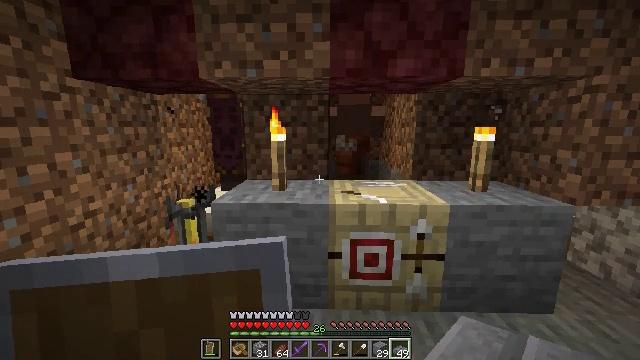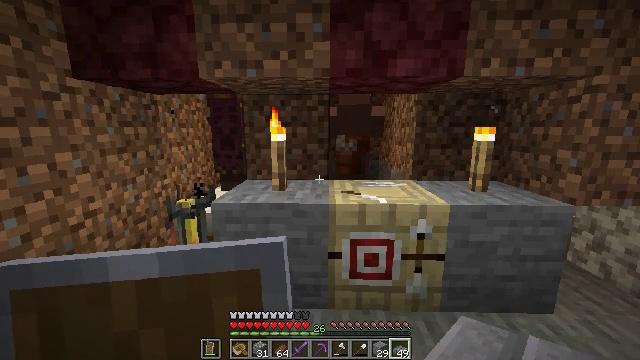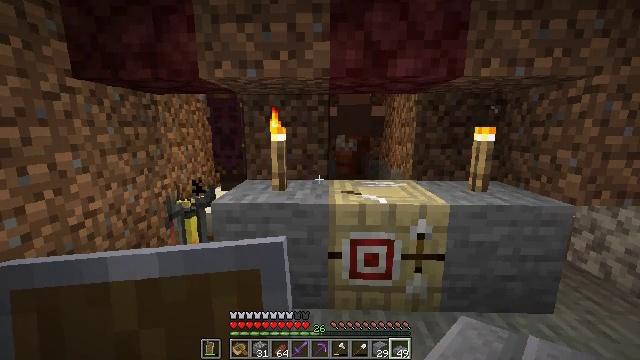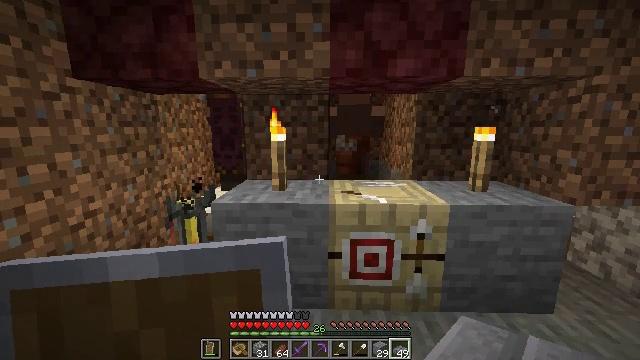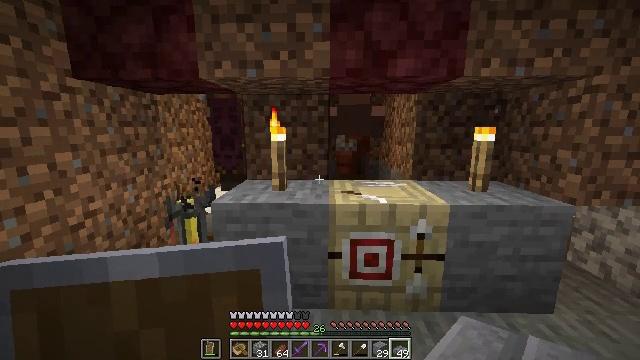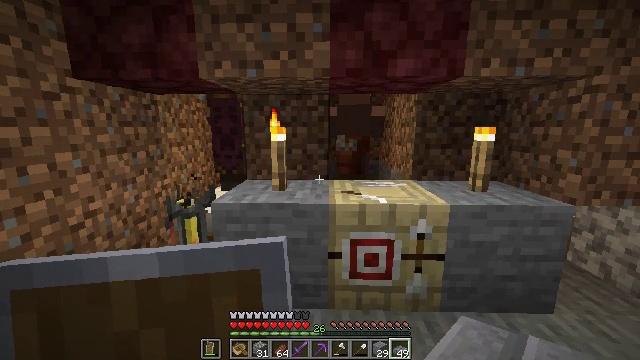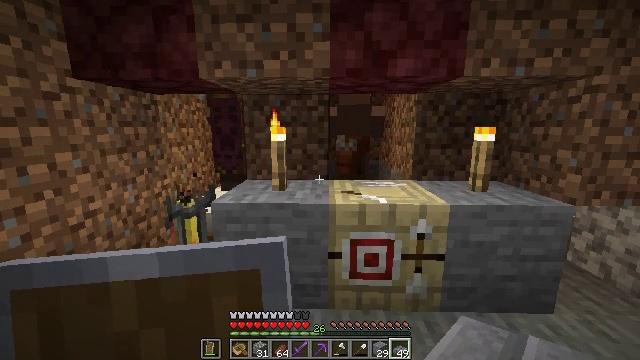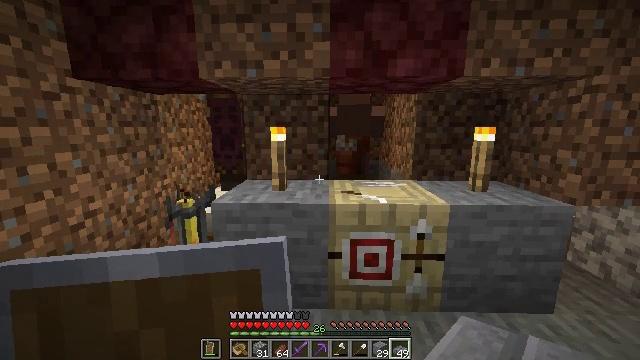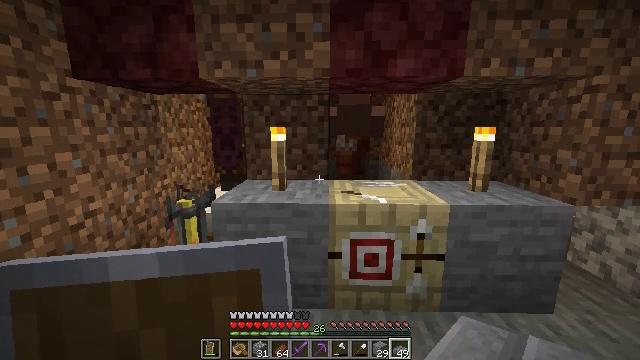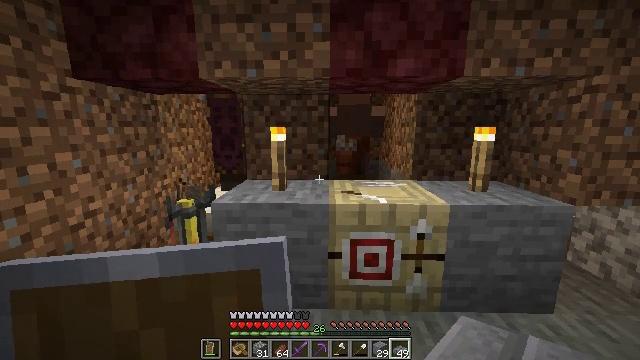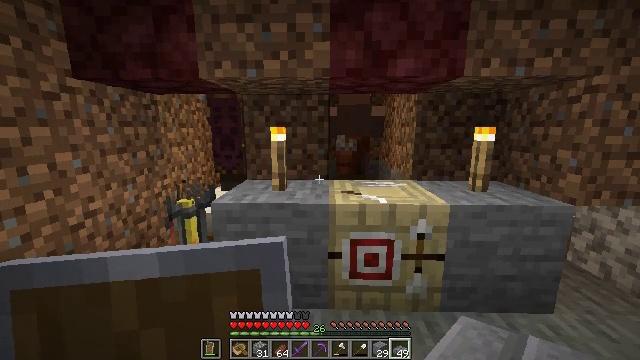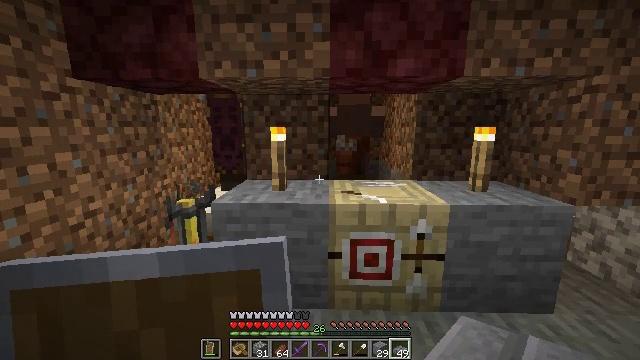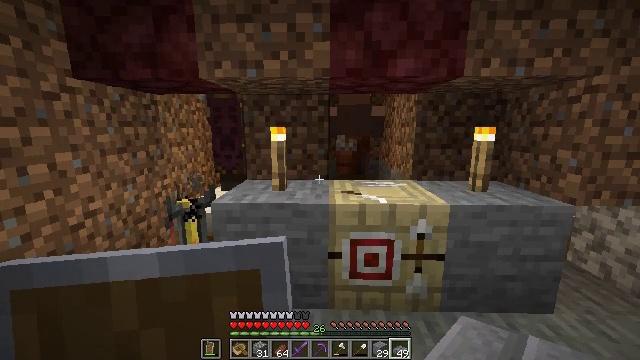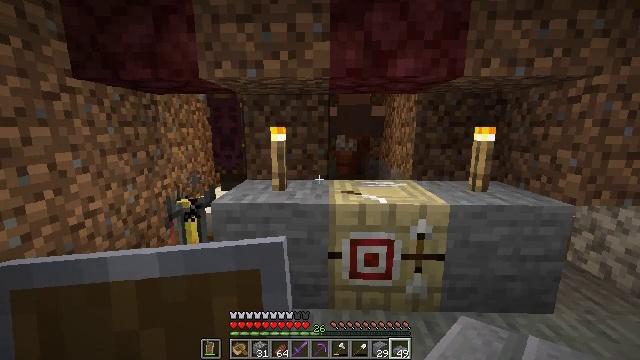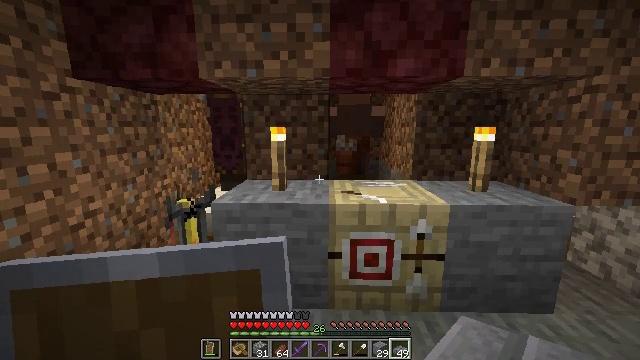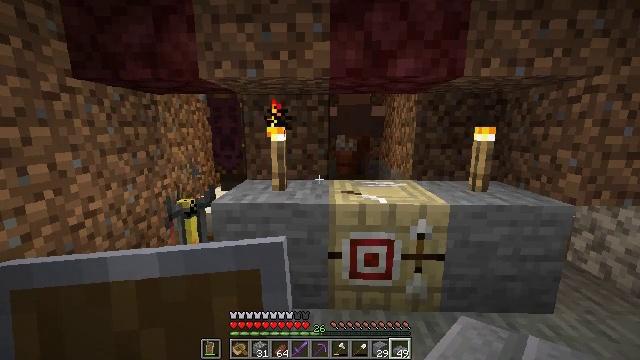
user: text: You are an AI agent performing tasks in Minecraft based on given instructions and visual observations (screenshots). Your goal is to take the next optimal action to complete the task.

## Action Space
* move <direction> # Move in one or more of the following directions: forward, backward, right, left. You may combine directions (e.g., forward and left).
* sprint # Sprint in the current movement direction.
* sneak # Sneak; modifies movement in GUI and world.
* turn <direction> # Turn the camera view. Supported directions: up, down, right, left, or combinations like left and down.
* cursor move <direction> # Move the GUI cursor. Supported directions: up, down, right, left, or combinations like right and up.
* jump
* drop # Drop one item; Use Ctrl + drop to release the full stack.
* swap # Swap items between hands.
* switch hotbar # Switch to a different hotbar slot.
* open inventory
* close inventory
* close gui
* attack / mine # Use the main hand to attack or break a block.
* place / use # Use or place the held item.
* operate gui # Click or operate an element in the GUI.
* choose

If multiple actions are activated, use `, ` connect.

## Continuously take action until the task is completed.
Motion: motion action
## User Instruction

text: Smash the iron door for recycling.
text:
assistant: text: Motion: no_op
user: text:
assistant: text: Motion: no_op
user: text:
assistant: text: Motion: no_op
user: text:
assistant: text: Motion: no_op
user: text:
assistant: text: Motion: no_op
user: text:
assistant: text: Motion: no_op
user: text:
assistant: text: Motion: no_op
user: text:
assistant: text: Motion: no_op
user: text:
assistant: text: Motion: no_op
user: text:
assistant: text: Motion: no_op
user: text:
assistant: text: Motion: no_op
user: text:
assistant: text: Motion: no_op
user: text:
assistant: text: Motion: no_op
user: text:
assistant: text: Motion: no_op
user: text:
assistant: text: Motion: no_op
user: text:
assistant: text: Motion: no_op
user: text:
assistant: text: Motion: no_op
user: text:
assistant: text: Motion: no_op
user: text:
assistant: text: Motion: no_op
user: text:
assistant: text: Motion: no_op
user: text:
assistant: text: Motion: no_op
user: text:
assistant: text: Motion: no_op
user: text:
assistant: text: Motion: no_op
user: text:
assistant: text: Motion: no_op
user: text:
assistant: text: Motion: no_op
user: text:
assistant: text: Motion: no_op
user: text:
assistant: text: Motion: no_op
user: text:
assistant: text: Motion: no_op
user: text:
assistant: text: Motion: no_op
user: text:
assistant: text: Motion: no_op